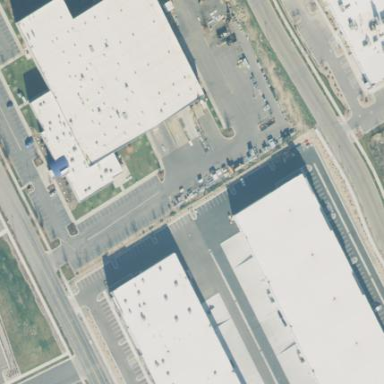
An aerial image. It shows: Commercial building.